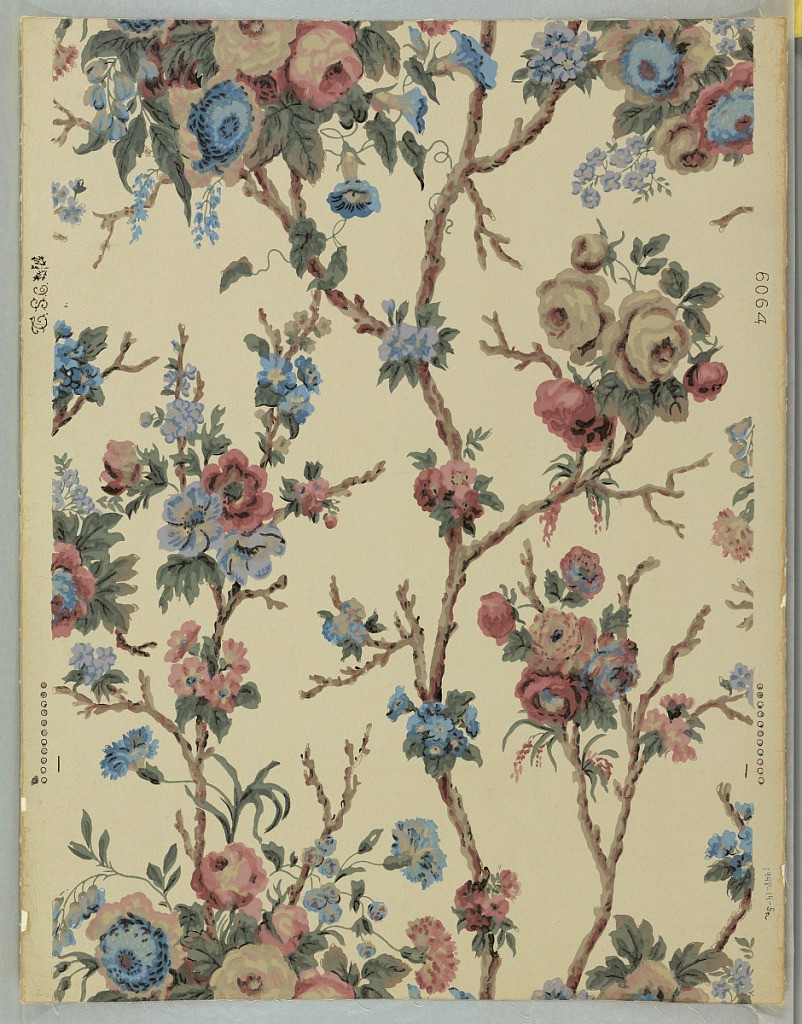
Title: Sidewall
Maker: Thomas Strahan & Co., Manufactory
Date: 1920
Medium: Machine-printed
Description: Ascending branch scheme, branches terminating in clusters of gray, pink, and blue roses, occassional morning glories, pink and blue carnations, and other blossoms. The vertical repeat is long for its width and the match is dropped at the sides. Printed in eleven colors on cream ground.